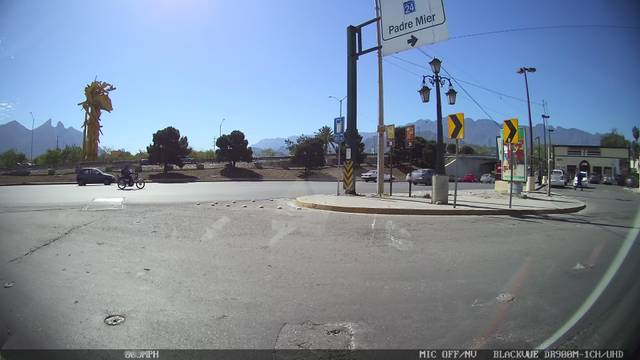
Region: Mexico
Coordinates: 25.666, -100.303